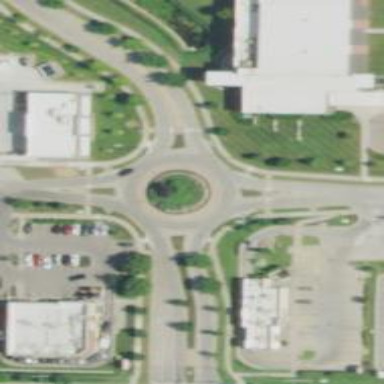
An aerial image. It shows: Footway that serves as traffic island.